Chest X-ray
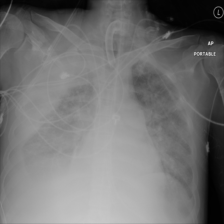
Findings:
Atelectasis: negative
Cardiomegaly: negative
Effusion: negative
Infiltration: negative
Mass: negative
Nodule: negative
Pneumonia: negative
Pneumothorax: negative
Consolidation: negative
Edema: positive
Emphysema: negative
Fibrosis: negative
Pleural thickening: positive
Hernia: negative